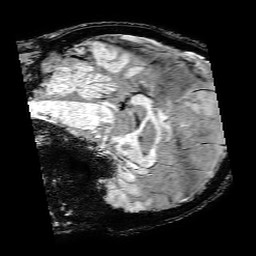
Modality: SWI
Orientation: sagittal
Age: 67
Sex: male
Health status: ill
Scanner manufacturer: philips
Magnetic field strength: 3 T
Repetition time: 0.031 s